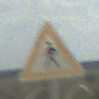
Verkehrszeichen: FussgaengerRechts
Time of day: MorningAfternoon
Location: Outdoor (Beach)
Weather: PartlyCloudy
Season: NotSpecified
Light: Natural